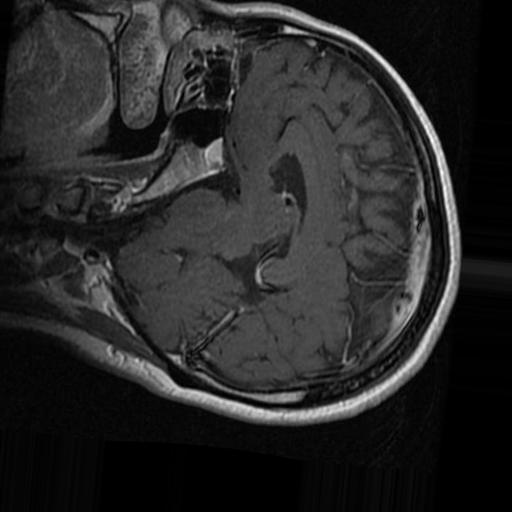
Label: brain_tumor